Question: I've been playing with Huffman Compression on images to reduce size while maintaining a lossless image, but I've also read that you can use predictive coding to further compress image data by reducing entropy.
From what I understand, in the lossless JPEG standard, each pixel is predicted as the weighted average of the adjacent 4 pixels already encountered in raster order (three above and one to the left). e.g., trying to predict the value of a pixel a based on preceding pixels, x, to the left as well as above a :
'''
x x x
x a
'''
Then calculate and encode the residual (difference between predicted and actual value).
But what I don't get is if the average 4 neighbor pixels aren't a multiple of 4, you'd get a fraction right? Should that fraction be ignored? If so, would the proper encoding of an 8 bit image (saved in a 'byte[]') be something like:
'''
public static void Encode(byte[] buffer, int width, int height)
{
var tempBuff = new byte[buffer.Length];
for (int i = 0; i < buffer.Length; i++)
{
tempBuff[i] = buffer[i];
}
for (int i = 1; i < height; i++)
{
for (int j = 1; j < width - 1; j++)
{
int offsetUp = ((i - 1) * width) + (j - 1);
int offset = (i * width) + (j - 1);
int a = tempBuff[offsetUp];
int b = tempBuff[offsetUp + 1];
int c = tempBuff[offsetUp + 2];
int d = tempBuff[offset];
int pixel = tempBuff[offset + 1];
var ave = (a + b + c + d) / 4;
var val = (byte)(ave - pixel);
buffer[offset + 1] = val;
}
}
}
public static void Decode(byte[] buffer, int width, int height)
{
for (int i = 1; i < height; i++)
{
for (int j = 1; j < width - 1; j++)
{
int offsetUp = ((i - 1) * width) + (j - 1);
int offset = (i * width) + (j - 1);
int a = buffer[offsetUp];
int b = buffer[offsetUp + 1];
int c = buffer[offsetUp + 2];
int d = buffer[offset];
int pixel = buffer[offset + 1];
var ave = (a + b + c + d) / 4;
var val = (byte)(ave - pixel);
buffer[offset + 1] = val;
}
}
}
'''
I don't see how this really will reduce entropy? How will this help compress my images further while still being lossless?
Thanks for any enlightenment
EDIT:
So after playing with the predictive coding images, I noticed that the histogram data shows a lot of +-1's of the varous pixels. This reduces entropy quite a bit in some cases. Here is a screenshot:

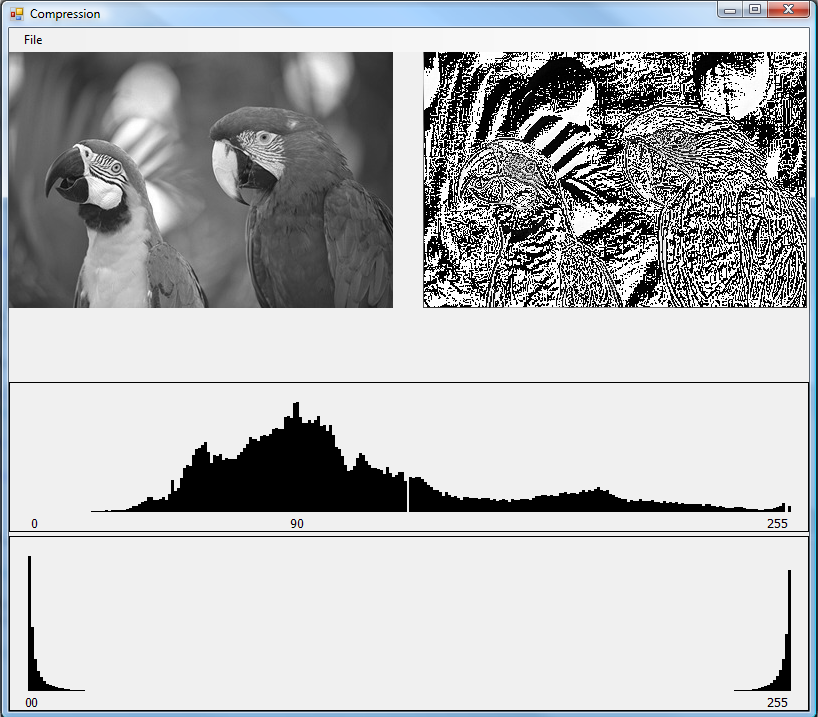
Answer: Yes, just truncate. Doesn't matter because you store the difference. It reduces entropy because you only store small values, a lot of them will be -1, 0 or 1. There are a couple of off-by-one bugs in your snippet btw.